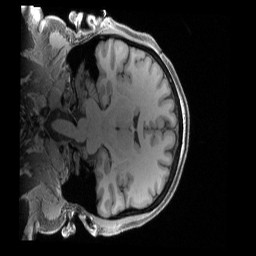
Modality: T1w
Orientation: coronal
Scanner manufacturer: siemens
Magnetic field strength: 3 T
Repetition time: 2.4 s
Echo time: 0.00222 s